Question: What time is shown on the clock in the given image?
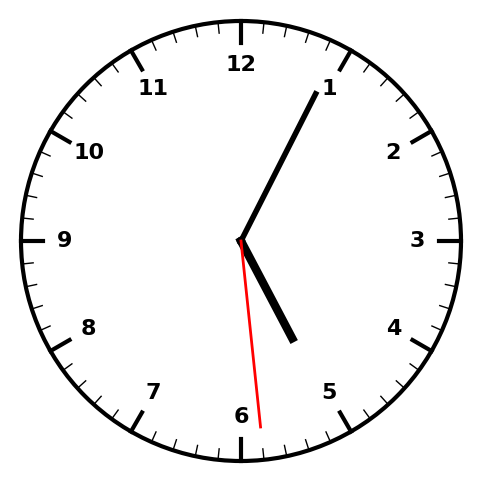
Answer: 05:04:29